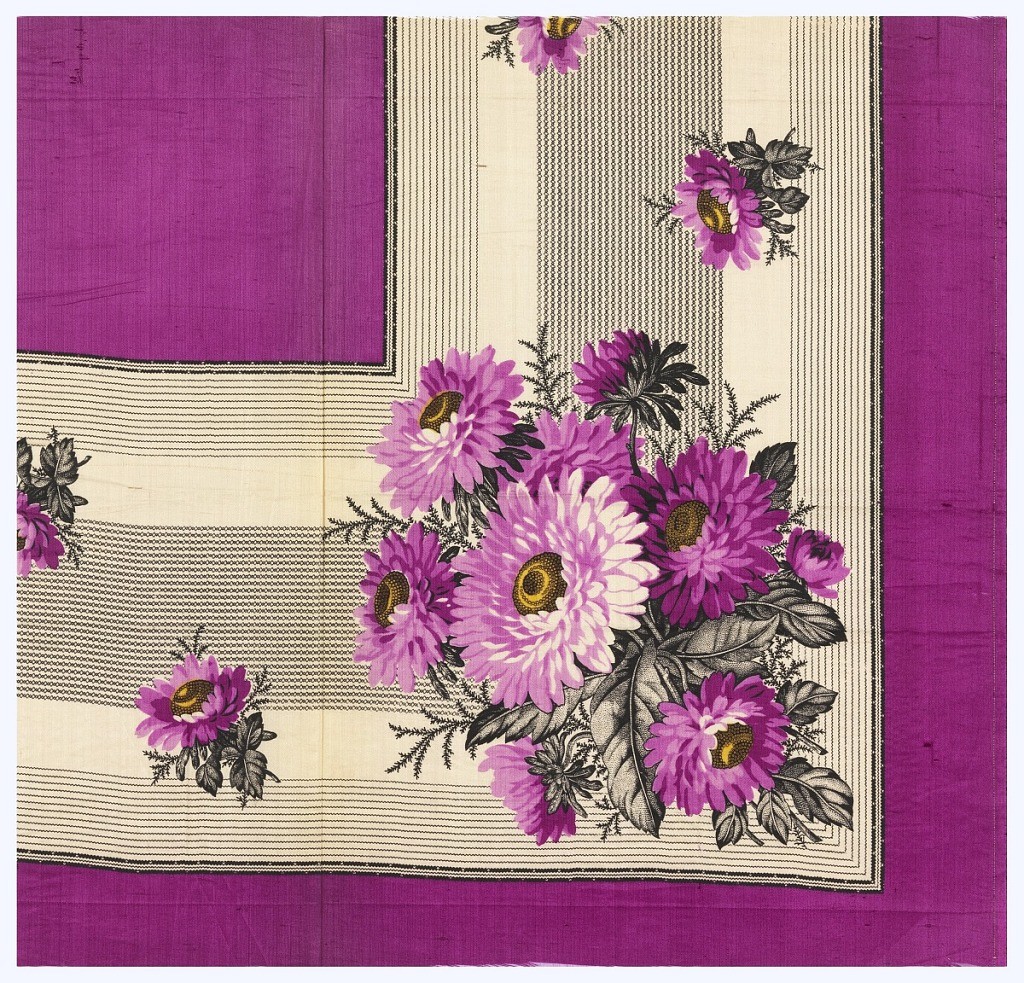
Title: Scarf sample
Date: mid-19th century
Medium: silk Technique: printed on plain weave
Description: Quarter of a printed scarf in three shades of magenta, yellow, and black. Border contains asters on stripped ground and field is plain magenta.